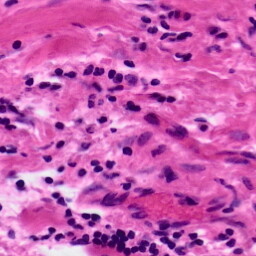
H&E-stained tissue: Ovarian